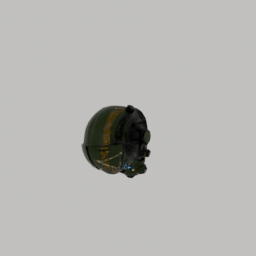
Label: people